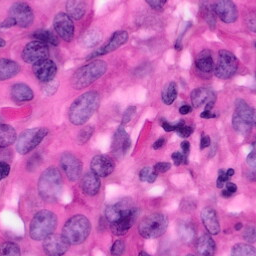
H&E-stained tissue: Pancreatic